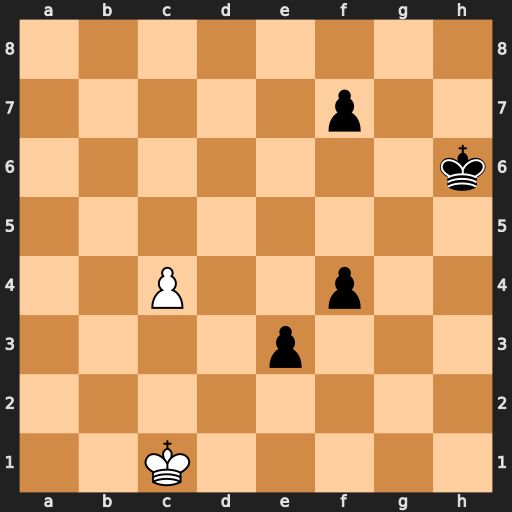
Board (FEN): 8/5p2/7k/8/2P2p2/4p3/8/2K5
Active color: w
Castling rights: -
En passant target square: -
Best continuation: c5 e2 Kd2 Kg5 c6